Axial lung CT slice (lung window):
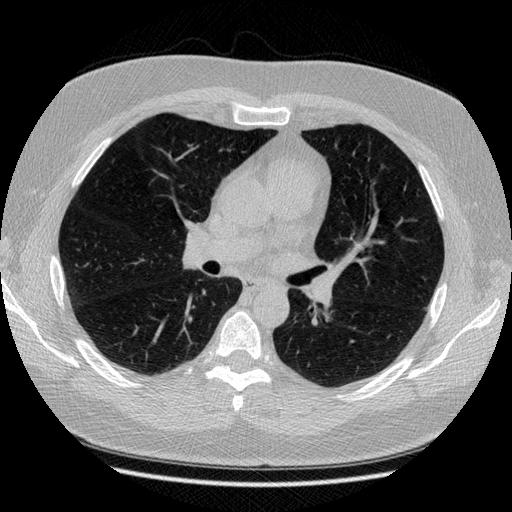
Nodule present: no